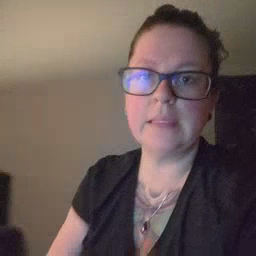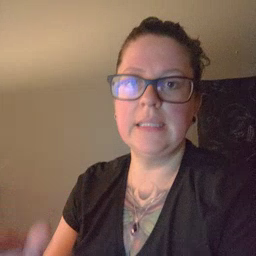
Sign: clean